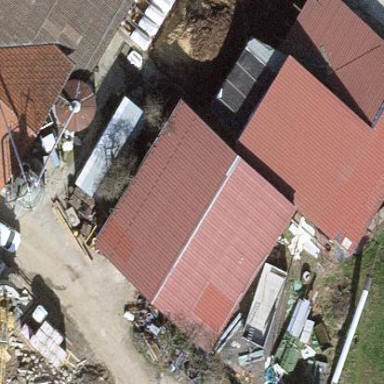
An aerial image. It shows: Farm building.